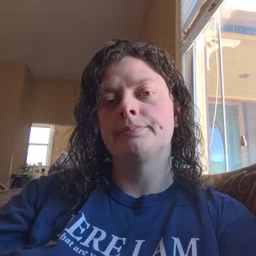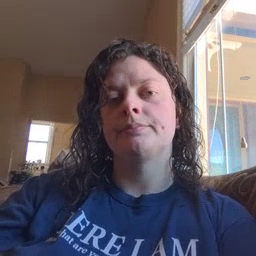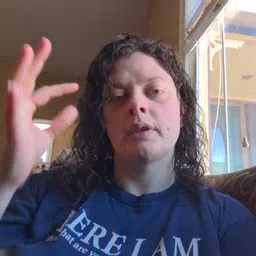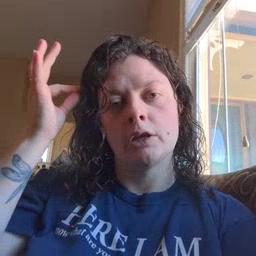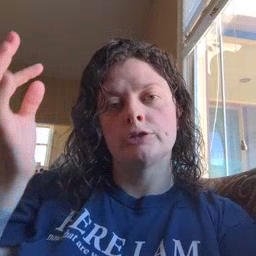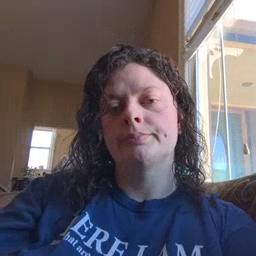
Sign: hair